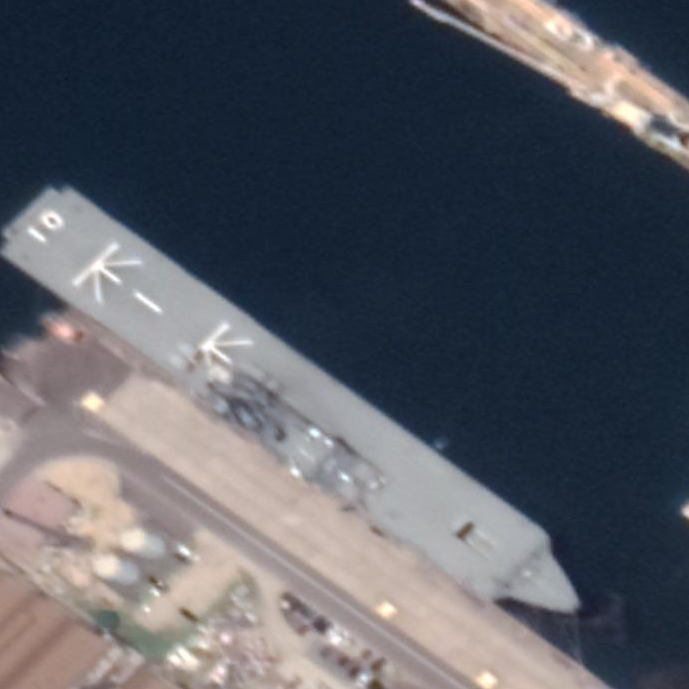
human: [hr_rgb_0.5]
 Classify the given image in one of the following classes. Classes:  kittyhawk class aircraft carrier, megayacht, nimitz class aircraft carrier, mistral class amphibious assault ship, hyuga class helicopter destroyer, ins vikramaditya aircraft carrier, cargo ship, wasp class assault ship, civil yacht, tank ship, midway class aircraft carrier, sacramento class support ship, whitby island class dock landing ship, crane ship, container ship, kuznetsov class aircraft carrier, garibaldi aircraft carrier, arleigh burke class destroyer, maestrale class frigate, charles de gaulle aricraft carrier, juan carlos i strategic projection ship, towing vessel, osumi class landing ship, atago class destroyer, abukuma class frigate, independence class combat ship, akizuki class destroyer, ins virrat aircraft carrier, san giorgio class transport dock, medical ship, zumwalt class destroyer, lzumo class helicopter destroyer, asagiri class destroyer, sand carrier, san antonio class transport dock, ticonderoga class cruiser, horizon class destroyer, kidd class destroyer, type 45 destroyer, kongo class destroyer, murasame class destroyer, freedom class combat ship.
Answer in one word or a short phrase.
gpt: Osumi class landing ship